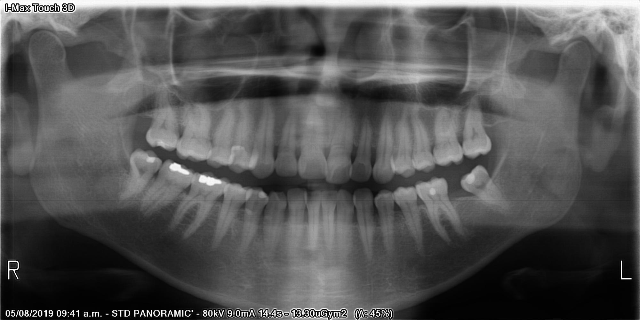
adult